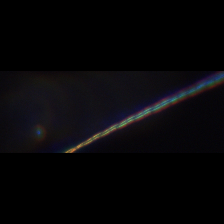
Taxon: Psuedo-nitzschia
Group: Diatoms